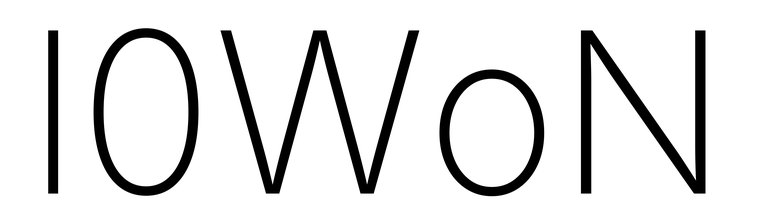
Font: Inter_ExtraLight